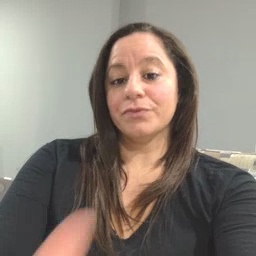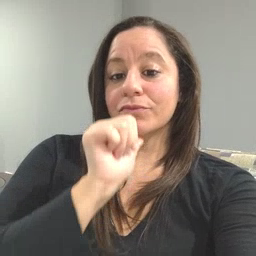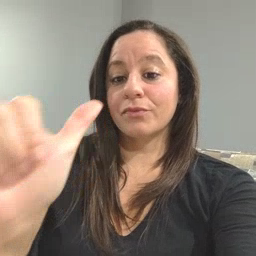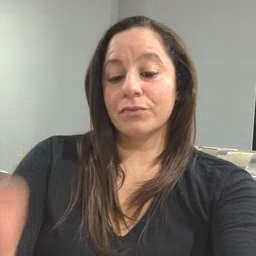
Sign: not